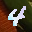
Label: 4